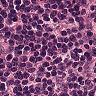
Metastatic tissue present: no